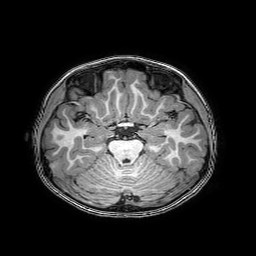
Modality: T1w
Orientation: coronal
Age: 6
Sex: male
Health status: healthy